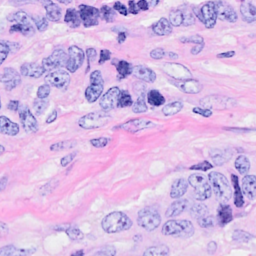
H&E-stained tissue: Breast